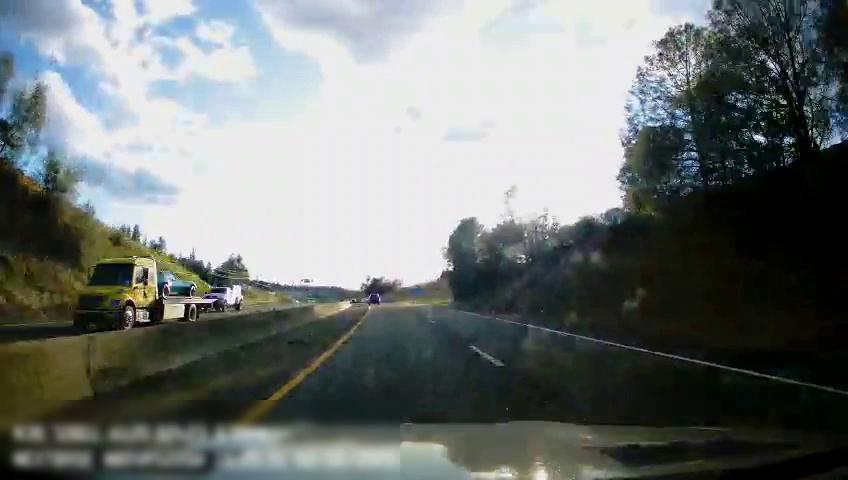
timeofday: Day
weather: Sunny
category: Drivable Space
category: Drivable Space
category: Vehicles | SUV
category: Vehicles | Other LV
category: Vehicles | Truck
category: Lanes | Current Lane
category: Lanes | Alternate Lane
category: Lanes | Current Lane